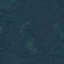
Label: Forest